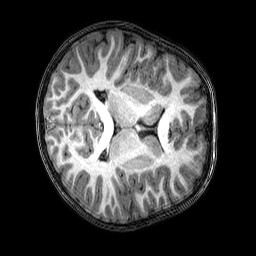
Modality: T1w
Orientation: axial
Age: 6
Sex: male
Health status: healthy